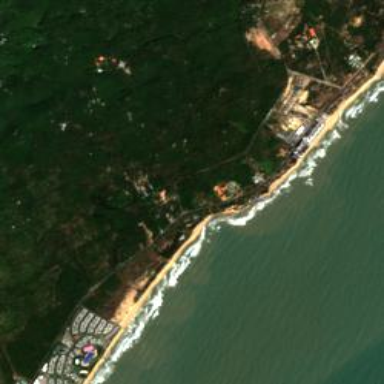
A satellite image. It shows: Resort located on leisure land.